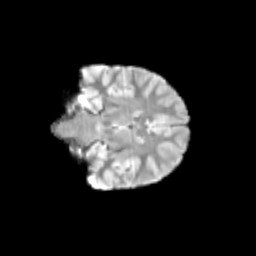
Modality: T2w
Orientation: coronal
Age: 10
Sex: female
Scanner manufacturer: siemens
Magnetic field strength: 3 T
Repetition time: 3.8 s
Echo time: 0.07 s